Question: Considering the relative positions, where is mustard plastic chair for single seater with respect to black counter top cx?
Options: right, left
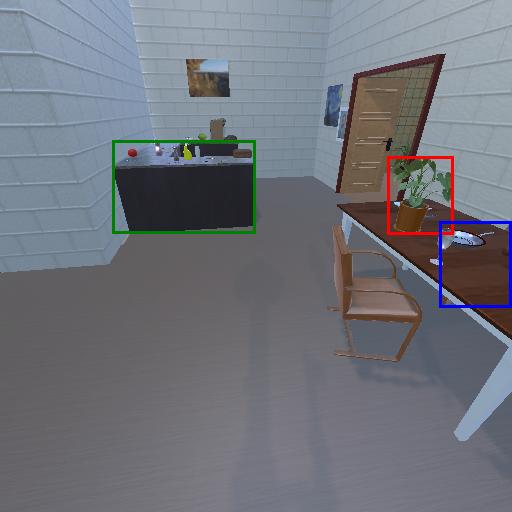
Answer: right